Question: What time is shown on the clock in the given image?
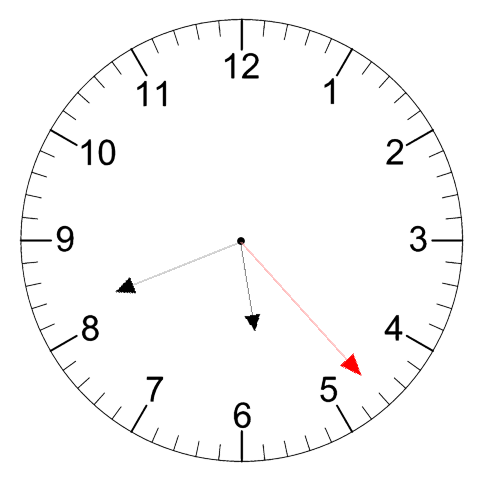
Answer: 05:41:23